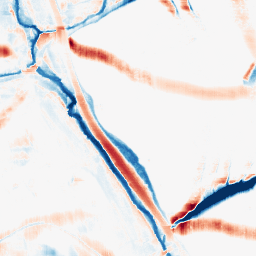
Category: morphological
Decomposition family: morphological_rect
Decomposition parameters: operation: average
width: 20
height: 20
Upsampling method: lanczos
Upsampling parameters: scale: 2
Upsampling scale: 2